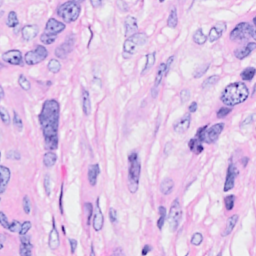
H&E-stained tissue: Breast